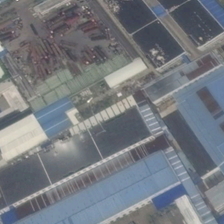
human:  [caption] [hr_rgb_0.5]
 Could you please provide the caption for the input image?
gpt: many buildings are in an industrial area .

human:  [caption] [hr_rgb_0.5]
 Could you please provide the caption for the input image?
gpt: many buildings are in an industrial area .

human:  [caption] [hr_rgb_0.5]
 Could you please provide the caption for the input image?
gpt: many buildings are in an industrial area .

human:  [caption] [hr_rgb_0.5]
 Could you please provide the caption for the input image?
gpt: many buildings are in an industrial area .

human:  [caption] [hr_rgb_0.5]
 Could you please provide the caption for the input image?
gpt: many buildings are in an industrial area .